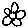
Label: flower